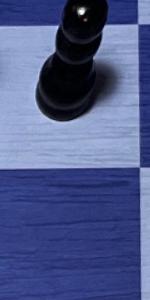
Label: Empty